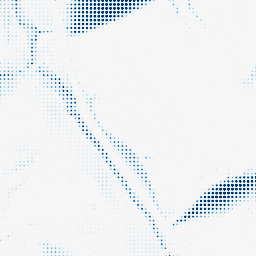
Category: morphological
Decomposition family: morphological_ellipse
Decomposition parameters: operation: closing
width: 50
height: 20
Upsampling method: sinc_blackman
Upsampling parameters: scale: 8
kernel_size: 4
Upsampling scale: 8